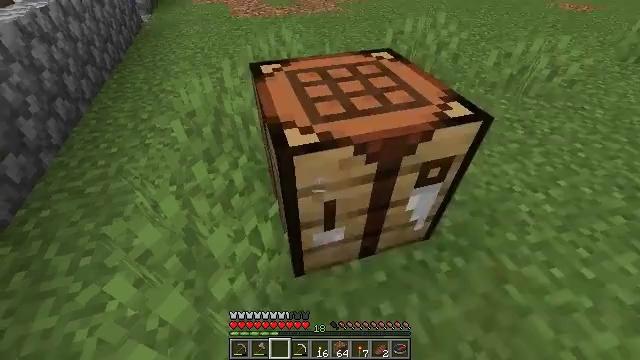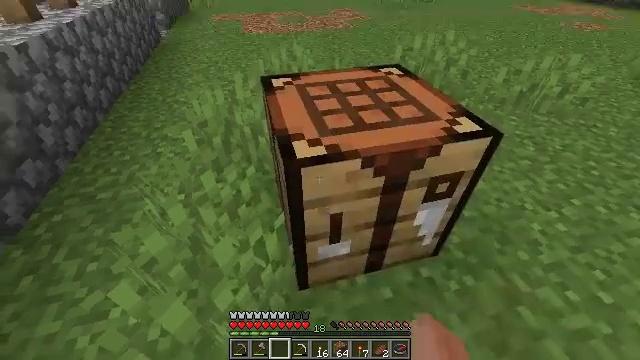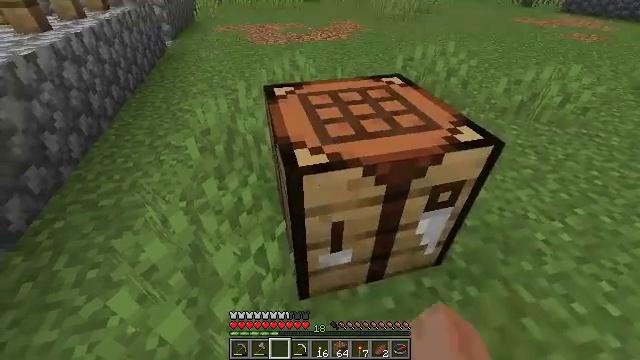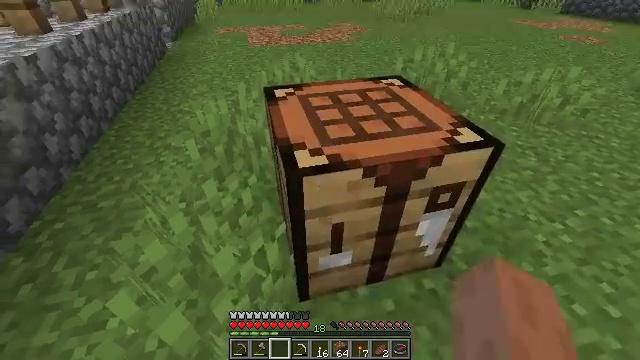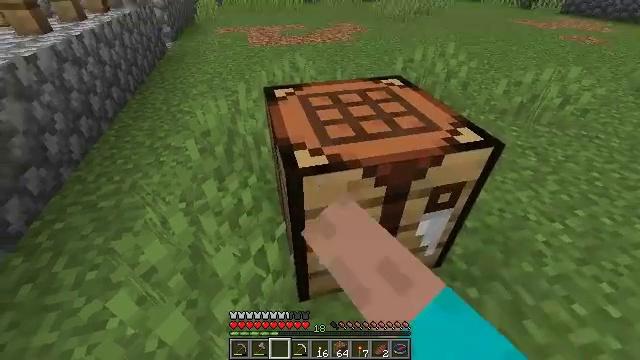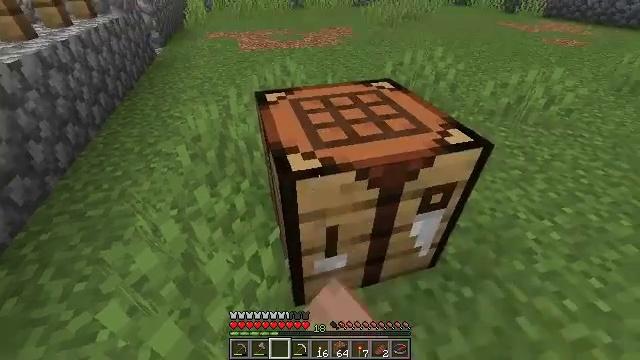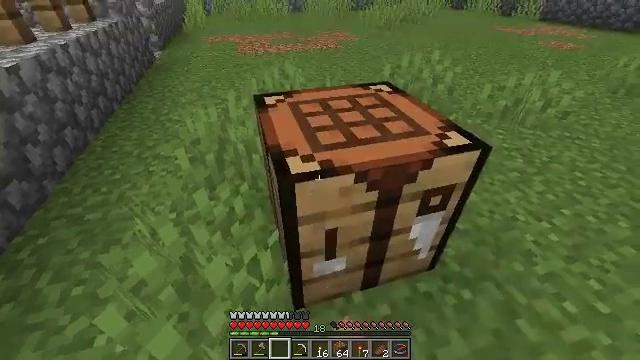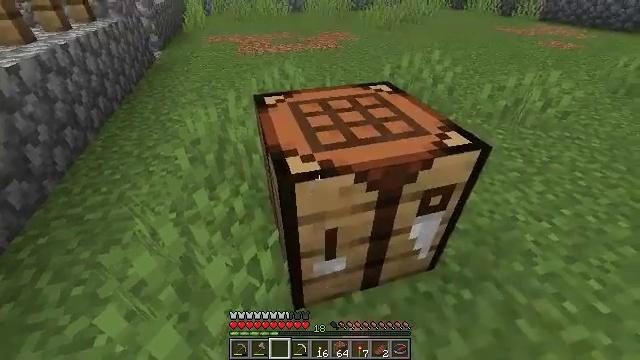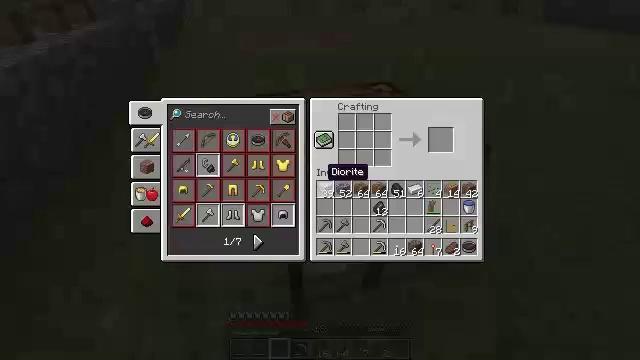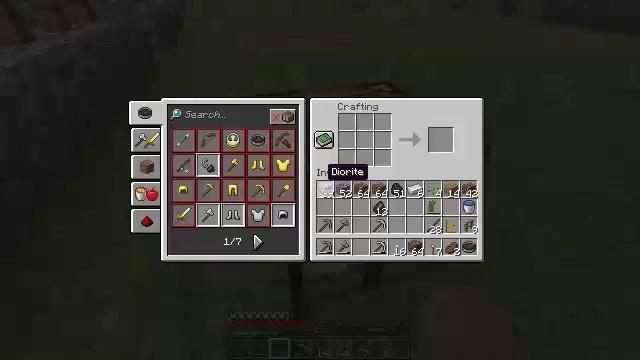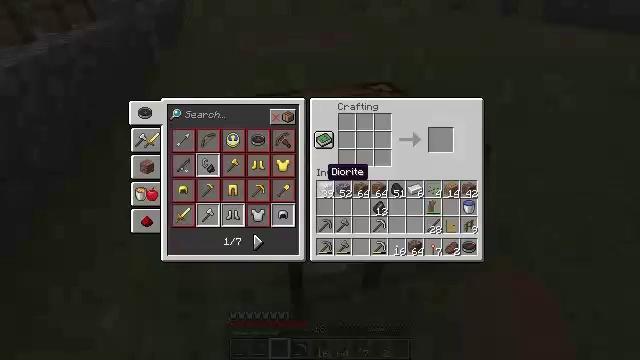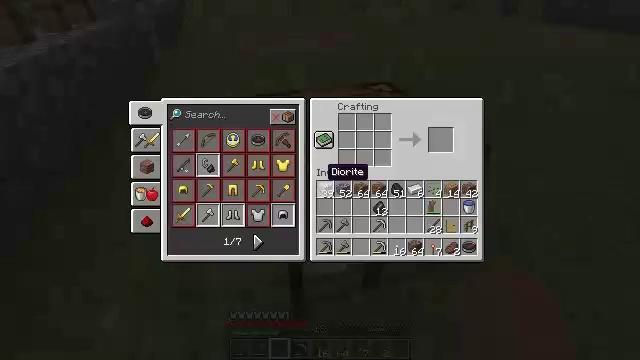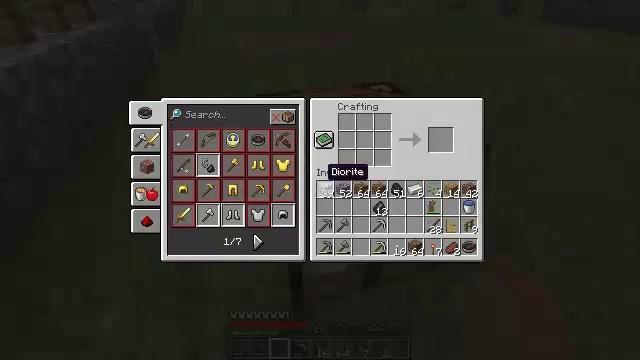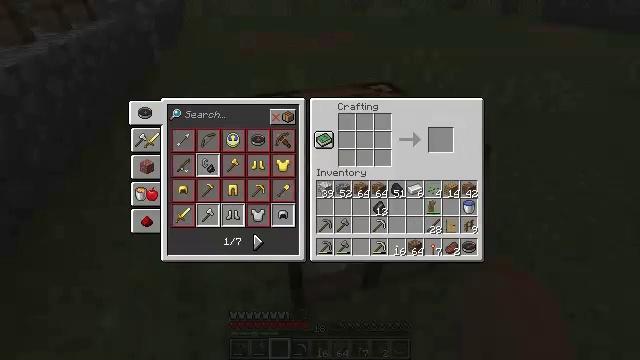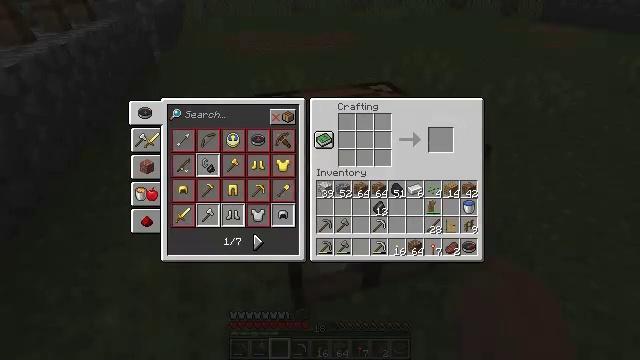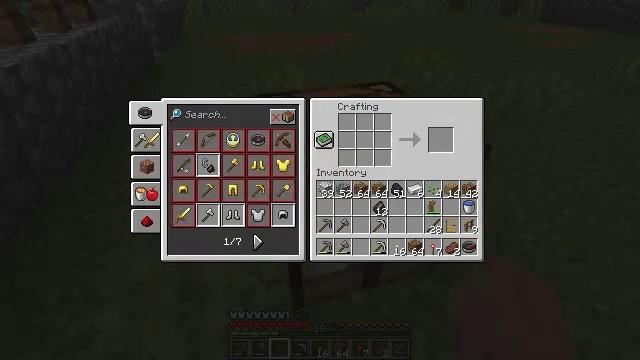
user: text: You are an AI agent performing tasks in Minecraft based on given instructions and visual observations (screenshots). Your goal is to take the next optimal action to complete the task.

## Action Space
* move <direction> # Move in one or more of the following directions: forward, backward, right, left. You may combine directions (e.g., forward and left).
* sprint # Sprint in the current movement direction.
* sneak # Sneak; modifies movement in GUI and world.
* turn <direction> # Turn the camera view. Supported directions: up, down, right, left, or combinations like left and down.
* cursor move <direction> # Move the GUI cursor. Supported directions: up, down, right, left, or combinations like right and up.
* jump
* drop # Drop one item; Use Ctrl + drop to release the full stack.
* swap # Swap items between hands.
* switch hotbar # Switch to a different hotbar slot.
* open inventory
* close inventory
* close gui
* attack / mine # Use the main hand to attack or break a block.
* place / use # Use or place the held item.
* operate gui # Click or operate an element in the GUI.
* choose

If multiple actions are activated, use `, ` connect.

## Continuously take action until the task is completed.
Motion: motion action
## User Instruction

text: Use a crafting table to make a stone shovel.
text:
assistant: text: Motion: turn left and up
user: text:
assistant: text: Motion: turn up
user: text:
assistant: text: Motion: use / place
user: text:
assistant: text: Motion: use / place
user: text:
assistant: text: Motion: turn right, use / place
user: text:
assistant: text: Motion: no_op
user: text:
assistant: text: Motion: no_op
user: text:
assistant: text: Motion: open gui
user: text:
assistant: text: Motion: no_op
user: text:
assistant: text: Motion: no_op
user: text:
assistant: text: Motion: no_op
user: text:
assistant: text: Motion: no_op
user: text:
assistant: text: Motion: no_op
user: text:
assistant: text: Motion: no_op
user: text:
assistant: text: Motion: cursor move left
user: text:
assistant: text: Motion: cursor move left
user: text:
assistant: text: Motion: cursor move left
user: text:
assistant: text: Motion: cursor move left
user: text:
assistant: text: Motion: no_op
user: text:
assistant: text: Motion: cursor move left
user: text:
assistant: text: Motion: cursor move left and down
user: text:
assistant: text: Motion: cursor move left and down
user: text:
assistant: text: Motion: cursor move left
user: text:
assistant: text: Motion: no_op
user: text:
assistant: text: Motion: no_op
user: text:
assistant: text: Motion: no_op
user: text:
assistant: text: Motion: cursor move up
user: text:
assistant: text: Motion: no_op
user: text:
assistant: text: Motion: operate gui
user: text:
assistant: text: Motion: operate gui